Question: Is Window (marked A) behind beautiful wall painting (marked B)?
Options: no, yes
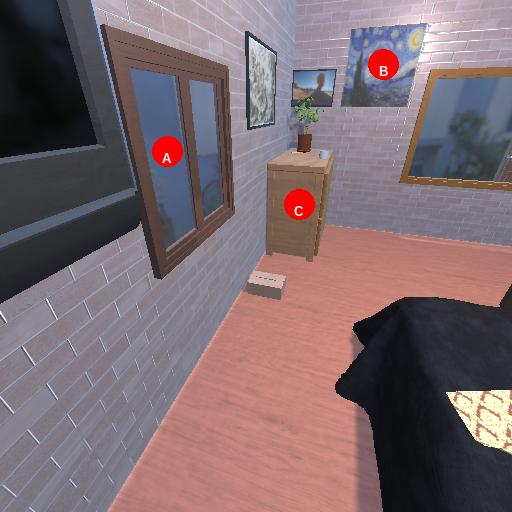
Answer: no